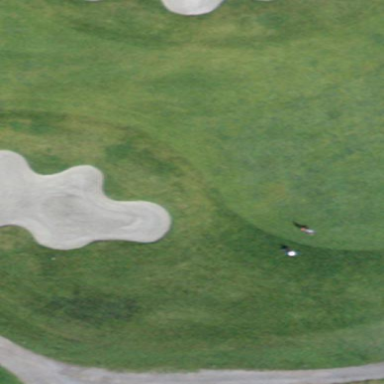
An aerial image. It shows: Golf bunker filled with natural sand.